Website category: phone
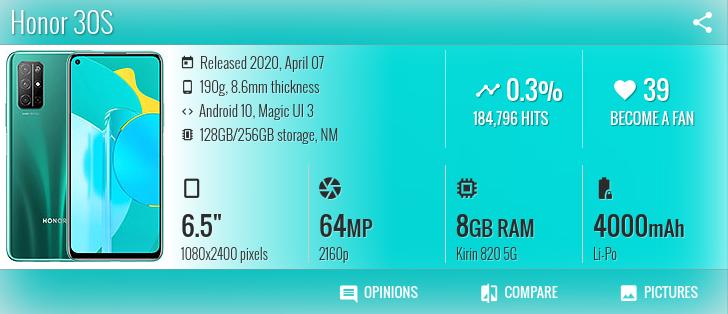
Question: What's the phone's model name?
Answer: Honor 30S

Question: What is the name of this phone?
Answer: Honor 30S

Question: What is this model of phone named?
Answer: Honor 30S

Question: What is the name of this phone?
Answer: Honor 30S

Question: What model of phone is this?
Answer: Honor 30S

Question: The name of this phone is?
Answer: Honor 30S

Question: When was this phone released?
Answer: Released 2020, April 07

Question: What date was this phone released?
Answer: Released 2020, April 07

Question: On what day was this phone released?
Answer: Released 2020, April 07

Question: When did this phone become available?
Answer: Released 2020, April 07

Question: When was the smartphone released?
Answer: Released 2020, April 07

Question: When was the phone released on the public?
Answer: Released 2020, April 07

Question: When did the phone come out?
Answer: Released 2020, April 07

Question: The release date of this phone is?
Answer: Released 2020, April 07

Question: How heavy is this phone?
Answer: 190g

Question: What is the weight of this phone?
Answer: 190g

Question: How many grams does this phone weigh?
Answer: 190g

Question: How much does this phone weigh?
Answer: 190g

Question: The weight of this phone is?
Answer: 190g

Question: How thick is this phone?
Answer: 8.6mm thickness

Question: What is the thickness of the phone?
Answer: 8.6mm thickness

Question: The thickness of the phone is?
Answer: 8.6mm thickness

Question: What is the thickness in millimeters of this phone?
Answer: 8.6mm thickness

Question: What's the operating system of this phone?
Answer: Android 10, Magic UI 3

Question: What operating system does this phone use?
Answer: Android 10, Magic UI 3

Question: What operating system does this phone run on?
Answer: Android 10, Magic UI 3

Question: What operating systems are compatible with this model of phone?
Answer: Android 10, Magic UI 3

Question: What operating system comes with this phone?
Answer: Android 10, Magic UI 3

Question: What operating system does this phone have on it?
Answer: Android 10, Magic UI 3

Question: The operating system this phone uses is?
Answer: Android 10, Magic UI 3

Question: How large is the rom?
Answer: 128GB/256GB storage

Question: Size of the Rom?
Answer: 128GB/256GB storage

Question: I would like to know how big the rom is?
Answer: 128GB/256GB storage

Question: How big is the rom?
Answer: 128GB/256GB storage

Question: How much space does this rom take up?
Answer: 128GB/256GB storage

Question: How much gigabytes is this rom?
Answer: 128GB/256GB storage

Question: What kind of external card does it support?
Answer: NM

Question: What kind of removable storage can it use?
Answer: NM

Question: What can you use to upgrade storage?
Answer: NM

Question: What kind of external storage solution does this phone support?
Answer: NM

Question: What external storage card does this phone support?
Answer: NM

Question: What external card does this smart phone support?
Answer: NM

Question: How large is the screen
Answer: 6.5"

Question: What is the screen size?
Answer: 6.5"

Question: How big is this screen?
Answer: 6.5"

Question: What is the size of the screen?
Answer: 6.5"

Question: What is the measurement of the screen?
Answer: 6.5"

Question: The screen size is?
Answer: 6.5"

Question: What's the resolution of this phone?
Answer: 1080x2400 pixels

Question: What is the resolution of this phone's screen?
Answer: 1080x2400 pixels

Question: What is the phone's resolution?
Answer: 1080x2400 pixels

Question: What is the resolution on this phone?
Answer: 1080x2400 pixels

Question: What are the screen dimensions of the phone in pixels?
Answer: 1080x2400 pixels

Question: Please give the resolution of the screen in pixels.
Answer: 1080x2400 pixels

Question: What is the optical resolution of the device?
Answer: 1080x2400 pixels

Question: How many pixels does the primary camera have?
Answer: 64 MP

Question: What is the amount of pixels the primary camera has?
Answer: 64 MP

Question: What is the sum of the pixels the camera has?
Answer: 64 MP

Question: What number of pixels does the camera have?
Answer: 64 MP

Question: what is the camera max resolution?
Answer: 64 MP

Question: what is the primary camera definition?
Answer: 64 MP

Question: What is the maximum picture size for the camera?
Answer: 64 MP

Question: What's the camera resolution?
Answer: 2160p

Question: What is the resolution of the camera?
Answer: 2160p